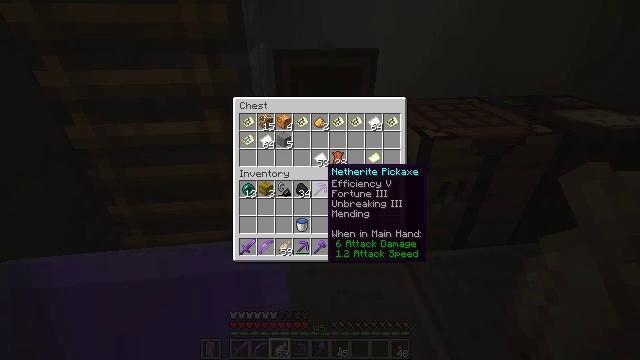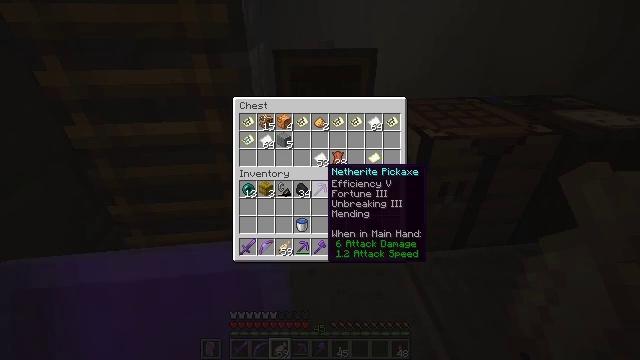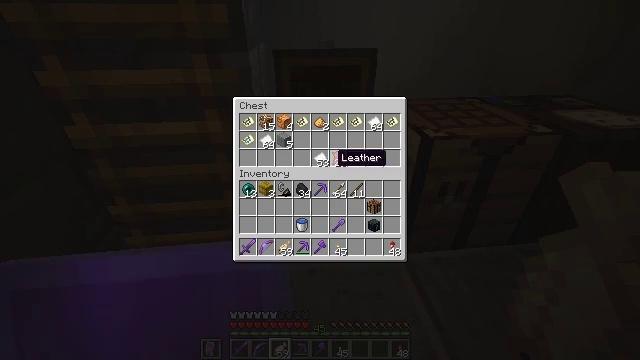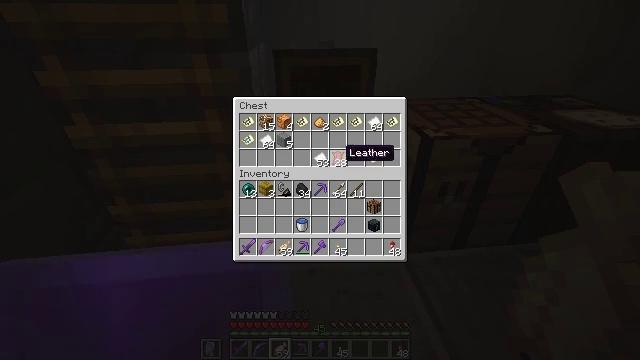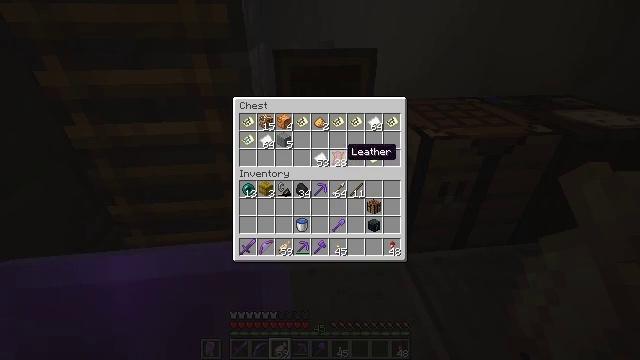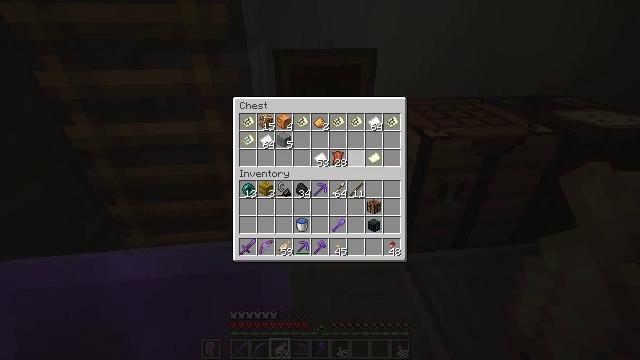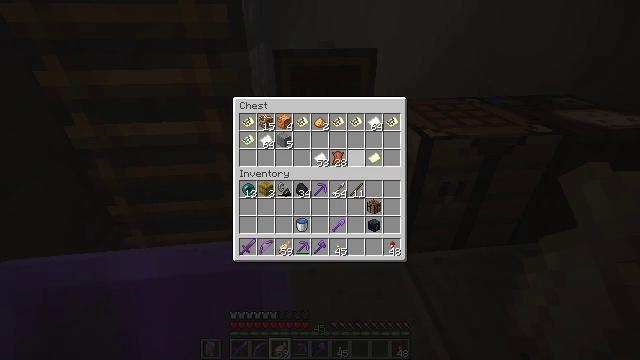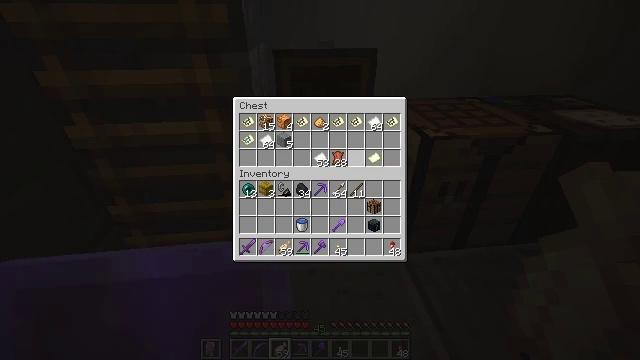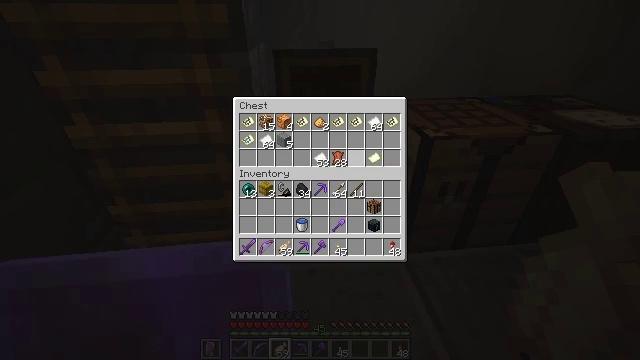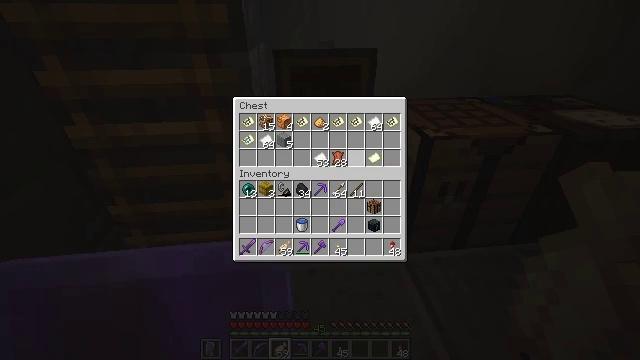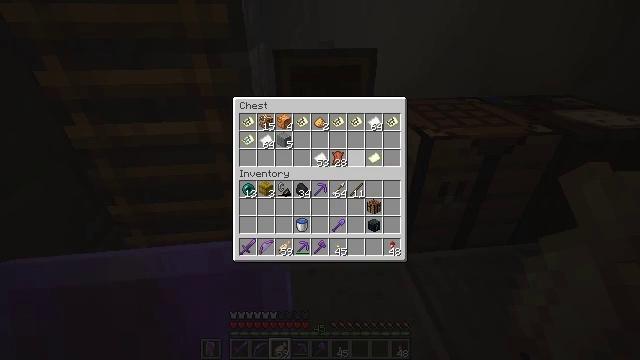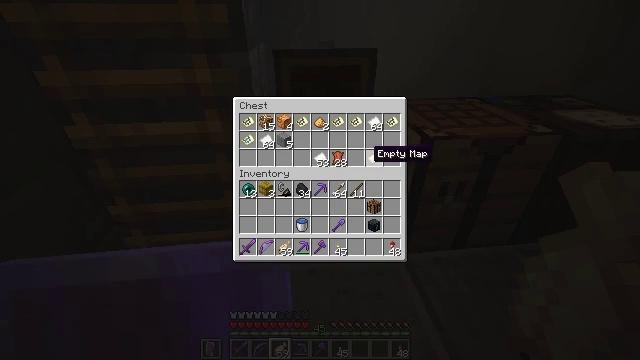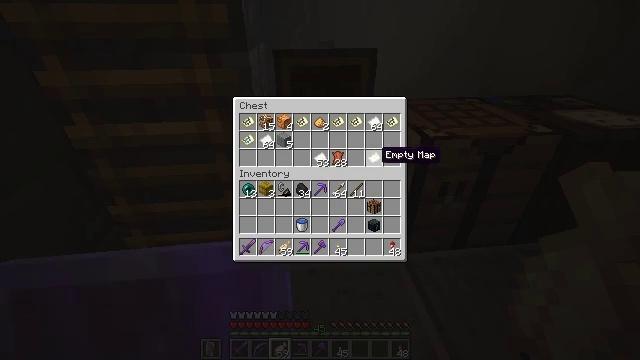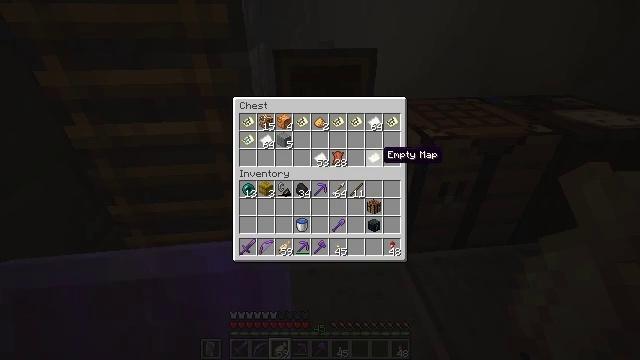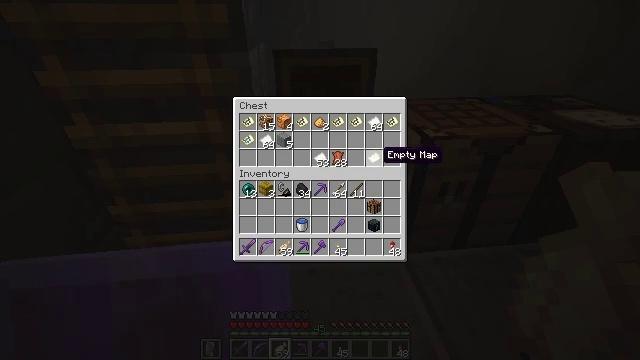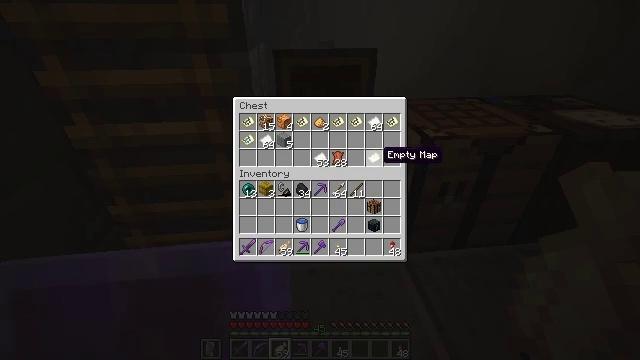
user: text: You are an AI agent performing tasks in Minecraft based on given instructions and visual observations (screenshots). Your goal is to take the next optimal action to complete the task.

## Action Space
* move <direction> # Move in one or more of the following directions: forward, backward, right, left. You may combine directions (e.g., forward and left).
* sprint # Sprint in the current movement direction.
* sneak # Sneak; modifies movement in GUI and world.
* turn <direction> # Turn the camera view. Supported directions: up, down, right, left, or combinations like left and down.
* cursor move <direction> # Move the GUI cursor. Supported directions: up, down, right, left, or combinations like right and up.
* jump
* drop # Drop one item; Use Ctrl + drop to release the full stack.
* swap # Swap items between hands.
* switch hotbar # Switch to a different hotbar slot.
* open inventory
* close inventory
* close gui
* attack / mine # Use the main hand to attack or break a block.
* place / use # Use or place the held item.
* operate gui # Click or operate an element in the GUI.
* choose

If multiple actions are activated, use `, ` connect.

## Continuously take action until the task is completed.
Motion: motion action
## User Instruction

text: Break the cartography table.
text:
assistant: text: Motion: no_op
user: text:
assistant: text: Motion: turn right and up
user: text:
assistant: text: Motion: turn right
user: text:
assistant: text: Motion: no_op
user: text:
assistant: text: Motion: turn right
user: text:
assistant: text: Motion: no_op
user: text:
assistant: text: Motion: turn right
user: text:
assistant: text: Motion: no_op
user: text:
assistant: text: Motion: no_op
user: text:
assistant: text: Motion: no_op
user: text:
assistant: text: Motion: no_op
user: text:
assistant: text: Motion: turn right
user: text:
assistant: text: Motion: no_op
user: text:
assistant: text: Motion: no_op
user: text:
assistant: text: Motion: no_op
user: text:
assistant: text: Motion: no_op
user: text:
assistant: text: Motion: no_op
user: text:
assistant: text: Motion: no_op
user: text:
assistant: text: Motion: no_op
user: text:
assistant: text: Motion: attack / mine
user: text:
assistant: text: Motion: attack / mine
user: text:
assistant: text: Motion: attack / mine
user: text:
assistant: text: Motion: no_op
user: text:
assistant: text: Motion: no_op
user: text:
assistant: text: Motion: no_op
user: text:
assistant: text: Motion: no_op
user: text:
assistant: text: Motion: turn right and down
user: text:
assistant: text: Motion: no_op
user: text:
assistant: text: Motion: no_op
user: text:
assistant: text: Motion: no_op